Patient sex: F
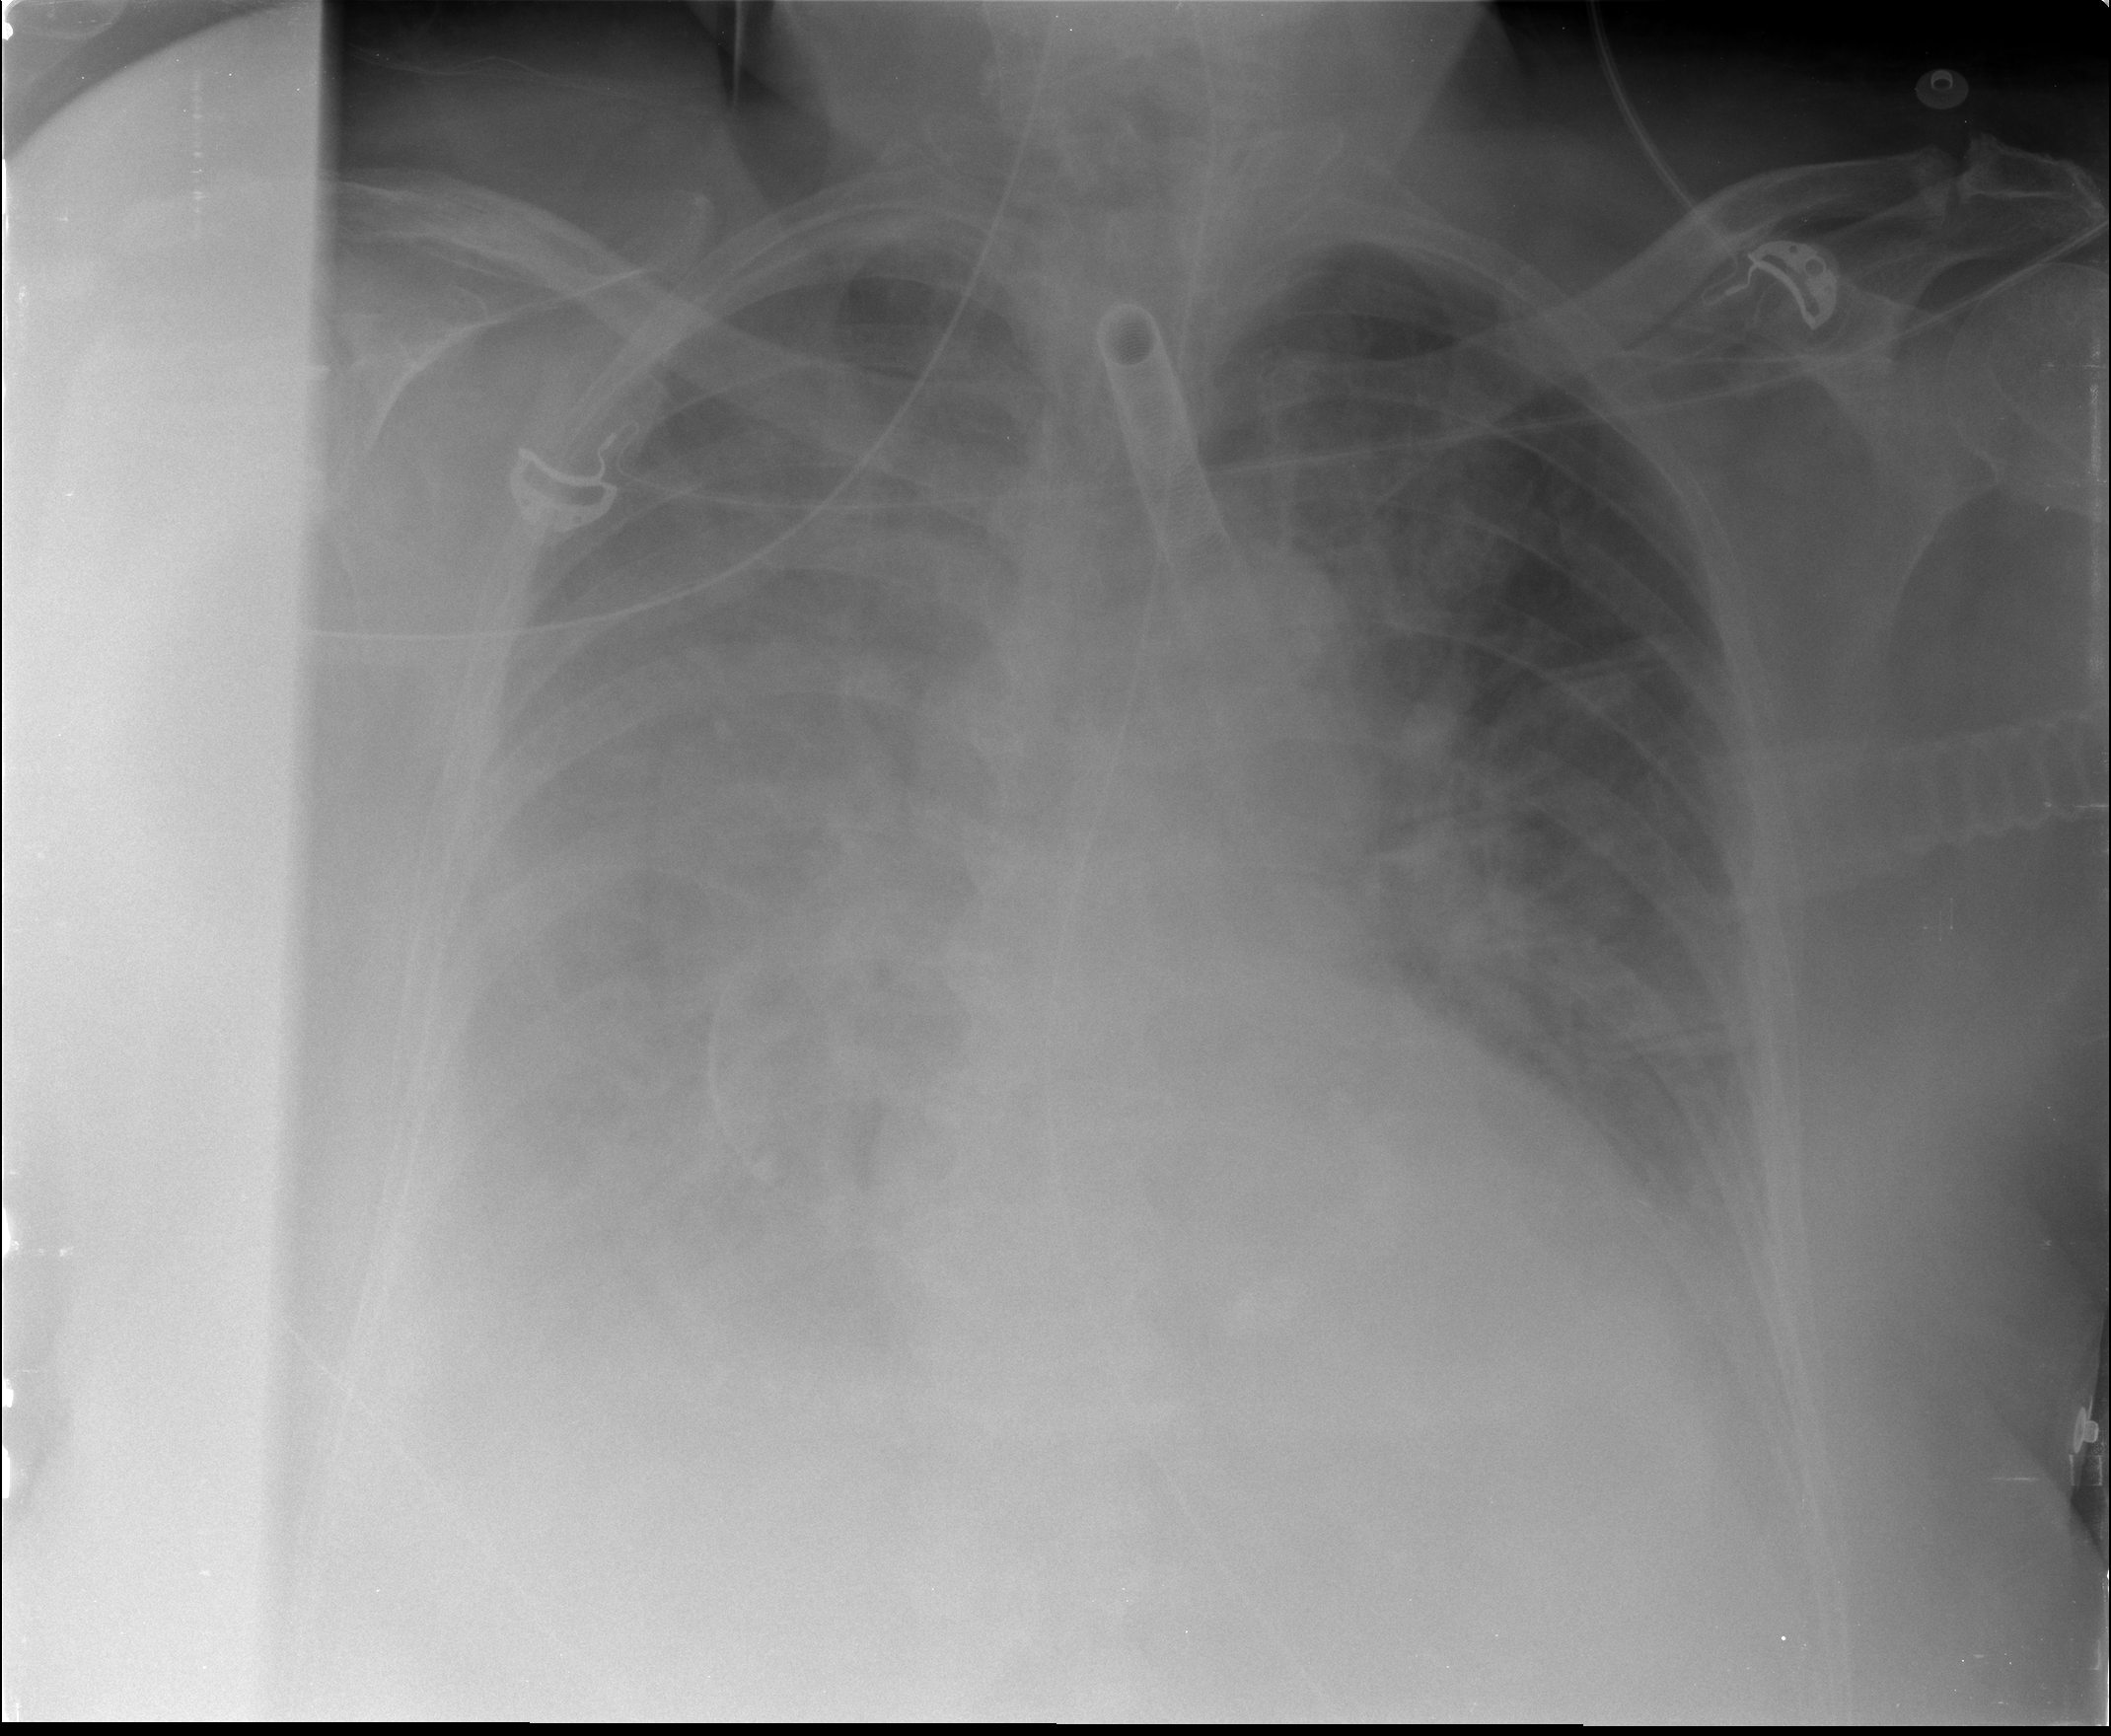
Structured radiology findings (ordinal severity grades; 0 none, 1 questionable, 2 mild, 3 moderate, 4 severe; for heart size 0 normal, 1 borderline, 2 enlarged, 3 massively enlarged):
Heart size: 1
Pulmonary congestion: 2
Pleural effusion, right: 3
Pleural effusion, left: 2
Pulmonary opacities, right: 3
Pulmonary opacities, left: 0
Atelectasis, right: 4
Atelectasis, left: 0